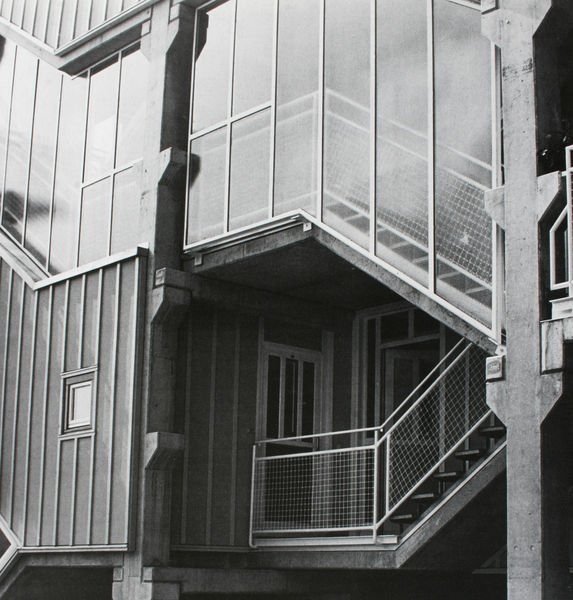
Titel: Fassadendetails
Künstler: Otto Steidle
Standort: Kassel-Dönche
Institution: Mehrfamilienhaus "dokumenta urbana"
Schlagwörter: fenster, glas, grau, holz, licht, profil, tür, gebäude, haus, wand, architektur, stein, latten, material, treppe, treppen, wohnung, detail, streifen, geländer, stufe, stufen, foto, fotografie, photographie, gerüst, regenrinne, photo, fragment, siedlung, stahl, träger, tritt, aufstieg, geschoß, stahlträger, stiegen, glaswand